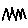
Label: zigzag